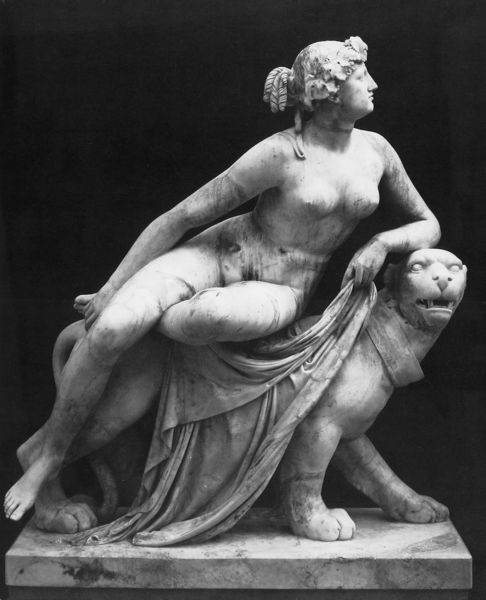
Titel: Ariadne auf Panther
Künstler: Johann Heinrich Dannecker
Institution: Frankfurt a. M., Liebieghaus
Schlagwörter: akt, kopf, nackt, sitzen, brust, frau, frisur, grau, kleid, marmor, profil, tier, tuch, arme, stein, figur, stoff, locken, skulptur, statue, beine, reiten, brüste, halsband, pfoten, plastik, haarknoten, katze, schönheit, göttin, griechisch, venus, löwe, tatzen, raubkatze, römisch, mamor, griechin, tiger, löwin, panther, skulpture, bestie, titten, puma, tigr, nacvkt, panthert, kulpture